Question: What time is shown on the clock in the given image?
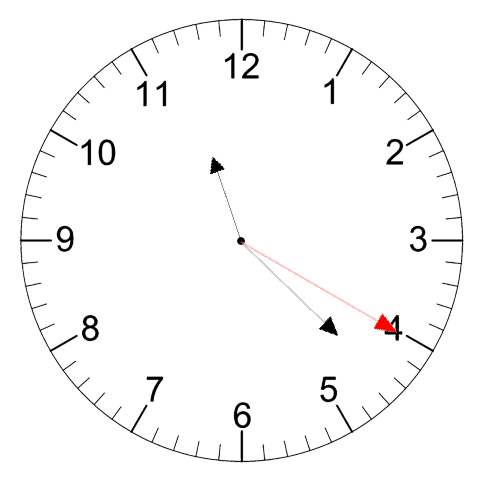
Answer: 11:22:20